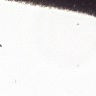
Metastatic tissue present: no